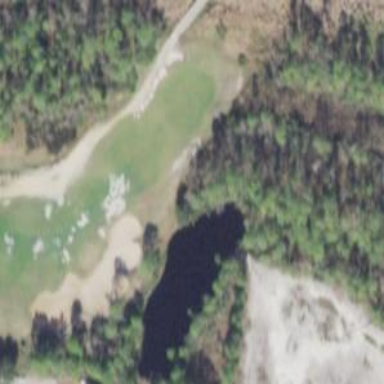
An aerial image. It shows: Scenic view of water hazard on golf course. The natural water feature adds beauty to the landscape.